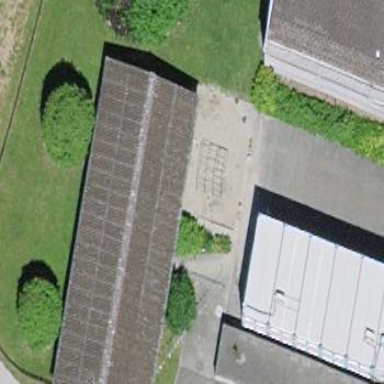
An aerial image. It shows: School building.